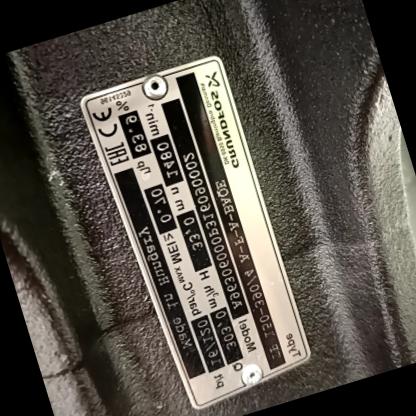
Klasa: tabliczka-znamionowa